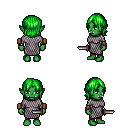
a pixel art fantasy rpg character, female body template, orc, green skin, chain mail, red pants, green long bangs hairstyle, leather bracers, dagger, four views (front, back, left, right), 2x2 character sprite sheet, small pixel art, hard edges, no anti-aliasing